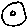
Label: moon